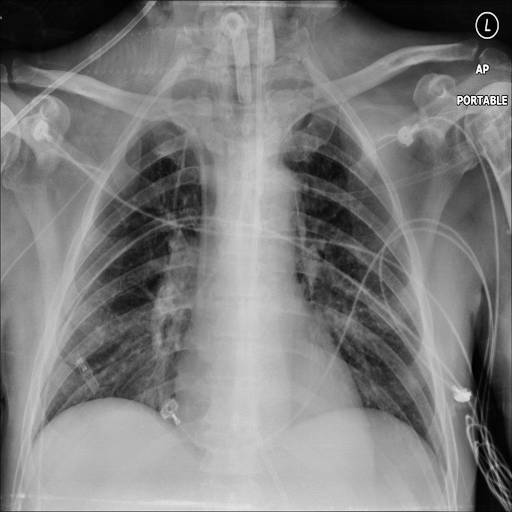
Finding: NORMAL